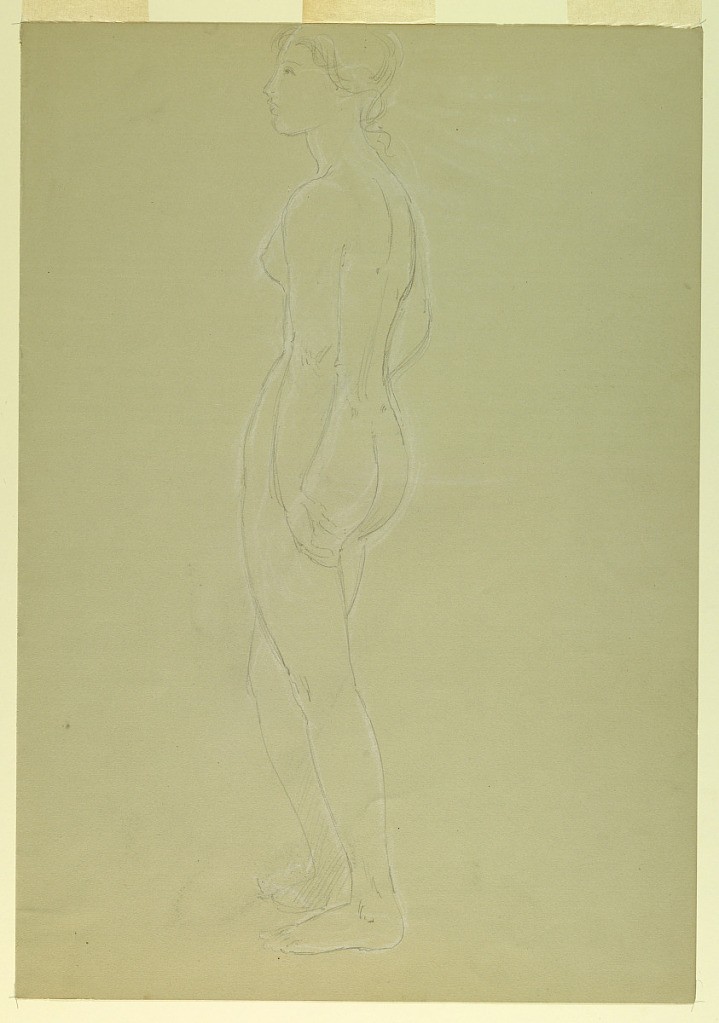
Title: Female Nude
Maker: Daniel Huntington, American, 1816–1906
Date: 1878
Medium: Graphite and white chalk on off-white wove paper
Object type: Drawing
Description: Standing female nude shown in profile from the rear.